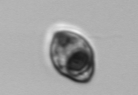
Label: Amphidinium